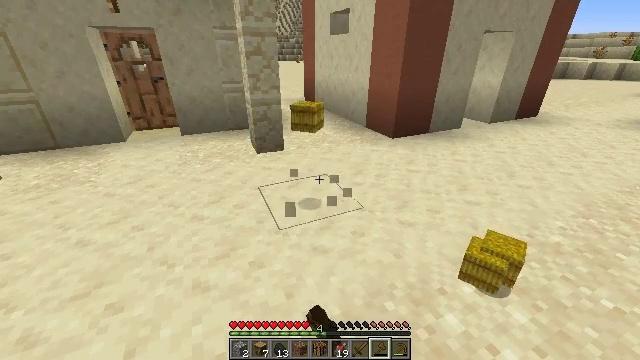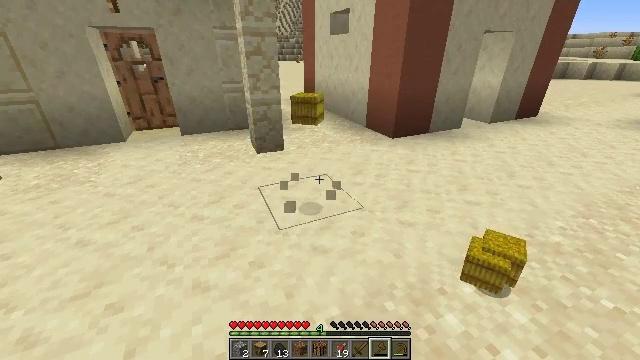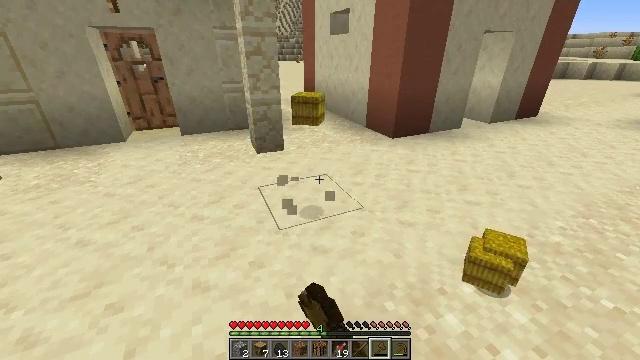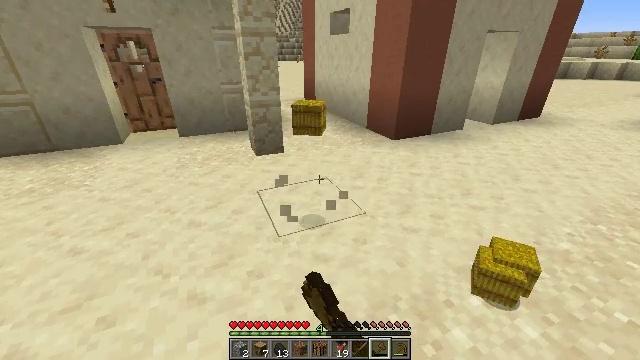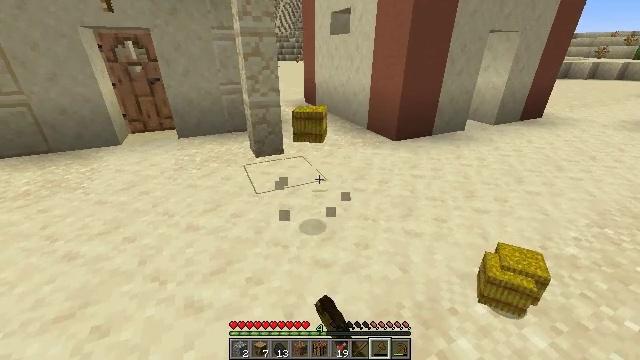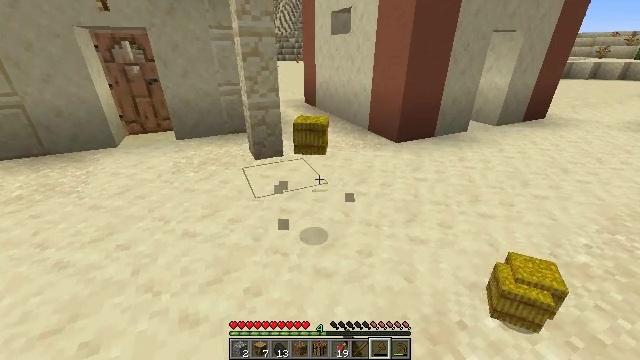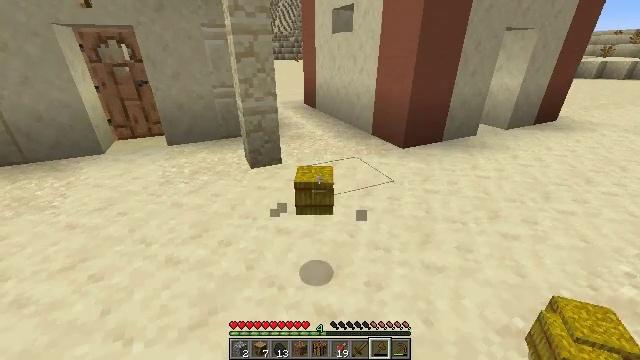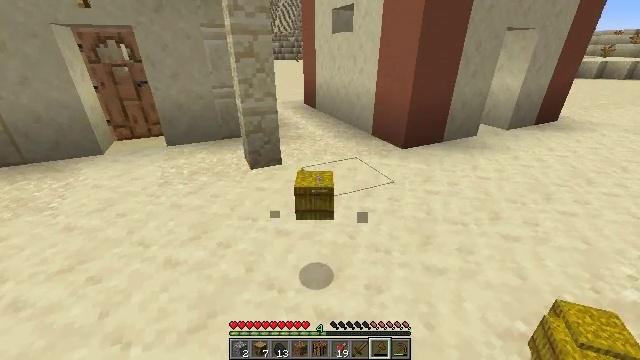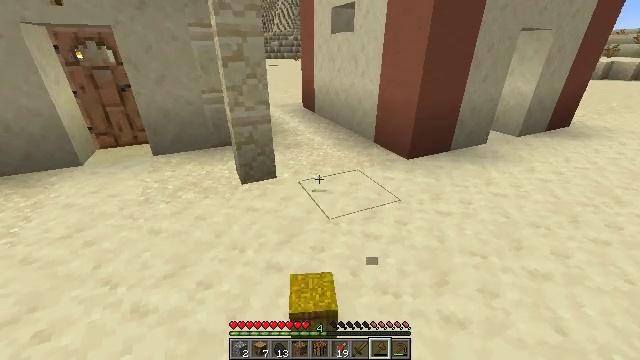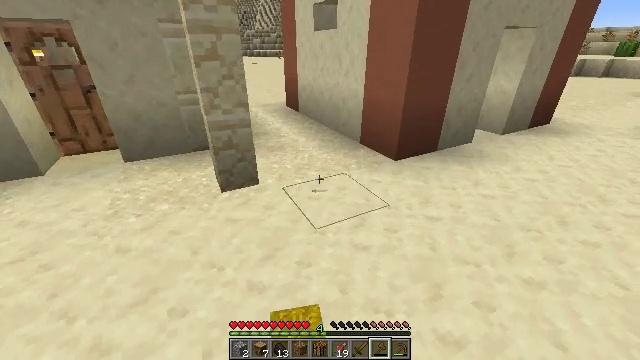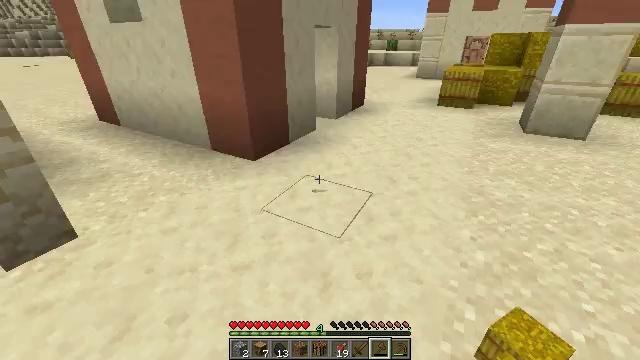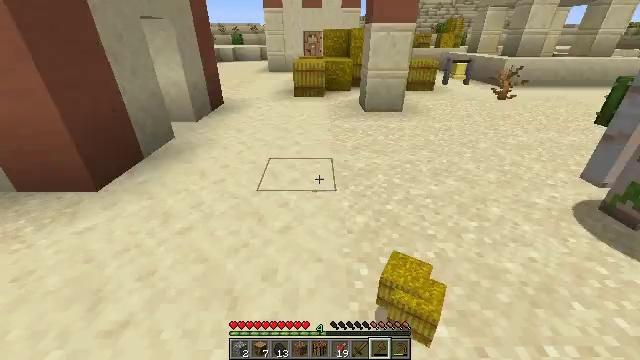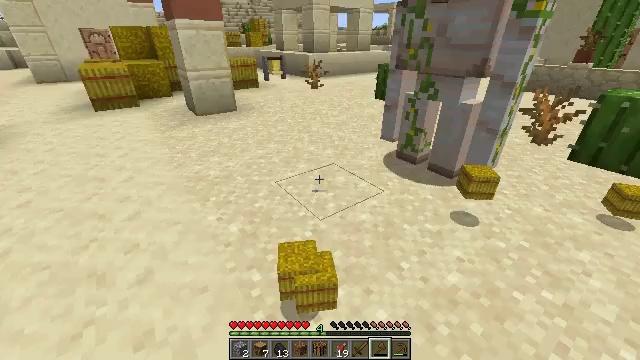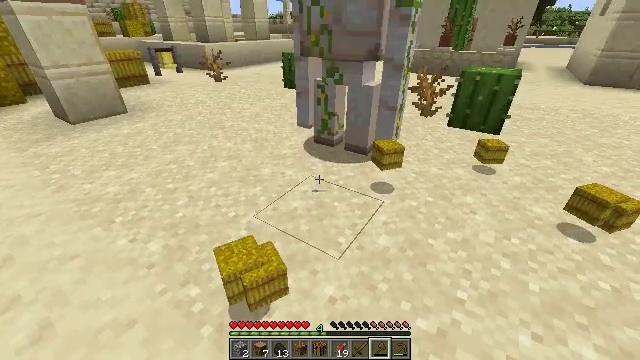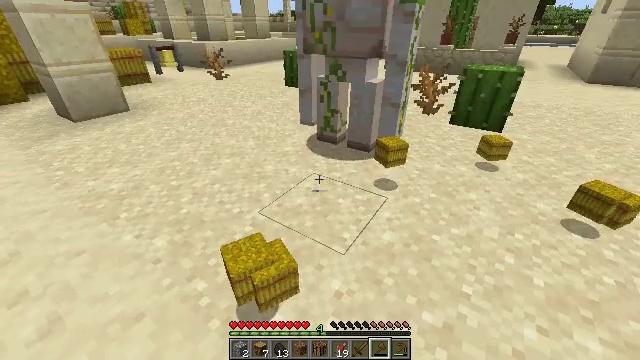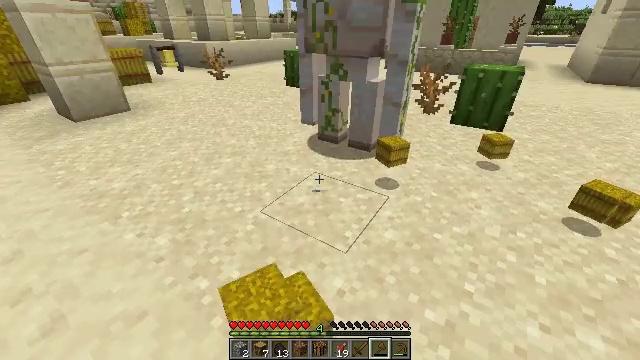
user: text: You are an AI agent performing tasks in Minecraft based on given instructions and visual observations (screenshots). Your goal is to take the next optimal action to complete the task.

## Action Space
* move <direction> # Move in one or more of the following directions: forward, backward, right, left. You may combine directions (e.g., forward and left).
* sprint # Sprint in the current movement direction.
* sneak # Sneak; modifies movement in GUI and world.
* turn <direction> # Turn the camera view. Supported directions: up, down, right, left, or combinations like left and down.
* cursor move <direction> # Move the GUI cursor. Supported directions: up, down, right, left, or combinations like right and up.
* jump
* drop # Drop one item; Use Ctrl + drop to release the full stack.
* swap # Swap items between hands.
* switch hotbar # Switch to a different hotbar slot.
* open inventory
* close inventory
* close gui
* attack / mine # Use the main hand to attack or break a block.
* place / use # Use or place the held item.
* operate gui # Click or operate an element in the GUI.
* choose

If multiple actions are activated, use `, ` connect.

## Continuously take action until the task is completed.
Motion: motion action
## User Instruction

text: Attack the hay block to get hay.
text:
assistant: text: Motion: attack / mine
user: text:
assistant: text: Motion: attack / mine
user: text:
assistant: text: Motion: move forward, attack / mine
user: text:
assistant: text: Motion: move forward
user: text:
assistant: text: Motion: move forward
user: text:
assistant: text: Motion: move forward
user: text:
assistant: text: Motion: move forward
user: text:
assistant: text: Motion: move forward
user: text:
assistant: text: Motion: move forward, turn right
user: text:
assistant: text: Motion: move forward, turn right
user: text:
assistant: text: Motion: turn right
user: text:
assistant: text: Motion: turn right
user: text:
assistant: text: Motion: turn right and down
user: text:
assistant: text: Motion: no_op
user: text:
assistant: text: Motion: no_op
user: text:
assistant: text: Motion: no_op
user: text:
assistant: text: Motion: no_op
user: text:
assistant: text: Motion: turn left and up
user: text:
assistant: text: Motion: turn left and up
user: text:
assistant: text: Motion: no_op
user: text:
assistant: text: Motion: turn right
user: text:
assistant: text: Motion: move forward, turn right and up
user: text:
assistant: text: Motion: move forward, turn right and up
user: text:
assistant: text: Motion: move forward, turn right
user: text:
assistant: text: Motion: move forward
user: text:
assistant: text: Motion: move forward
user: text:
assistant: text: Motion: move forward
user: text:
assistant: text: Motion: move forward and move right
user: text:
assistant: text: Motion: move forward and move right
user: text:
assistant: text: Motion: move forward and move right, turn right and down